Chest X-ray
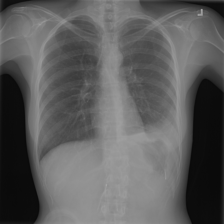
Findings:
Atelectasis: positive
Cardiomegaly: negative
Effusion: negative
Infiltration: positive
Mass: negative
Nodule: negative
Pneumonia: negative
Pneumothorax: negative
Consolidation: negative
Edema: negative
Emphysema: negative
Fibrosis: negative
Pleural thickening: positive
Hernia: negative